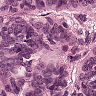
Metastatic tissue present: yes